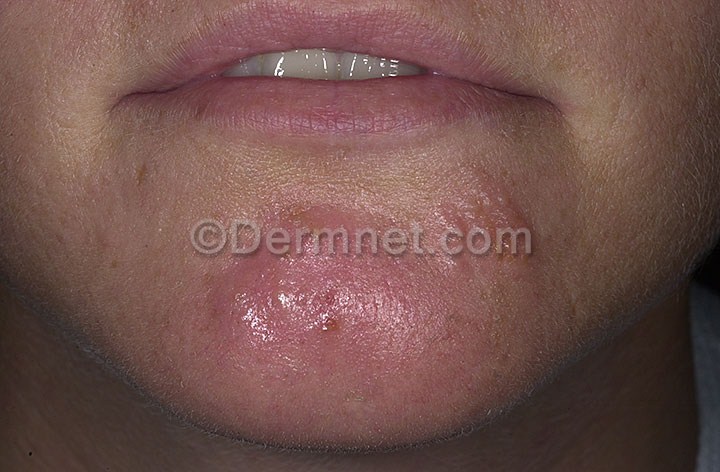
Disease: Warts Molluscum and other Viral Infections